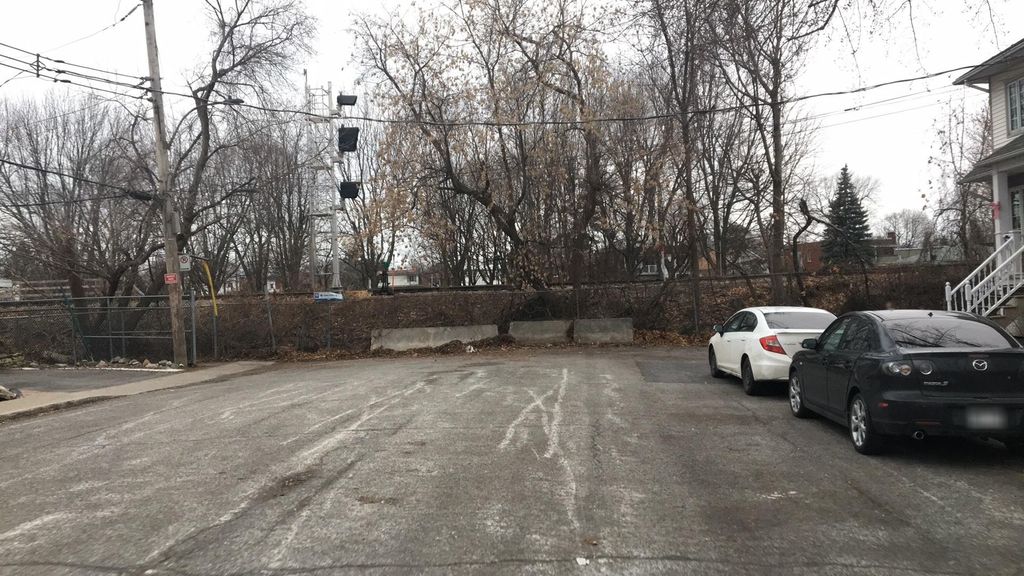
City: montreal